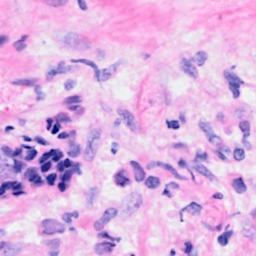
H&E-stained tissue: Breast